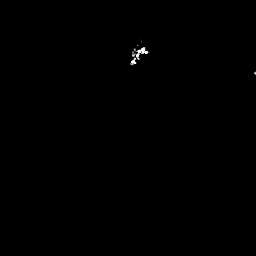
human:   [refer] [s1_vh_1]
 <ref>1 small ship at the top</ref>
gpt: <box>[[49, 16, 57, 26, 0]]</box>